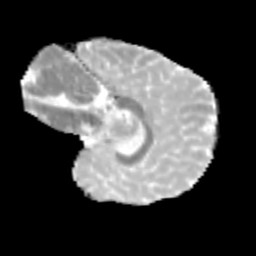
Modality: MD
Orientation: sagittal
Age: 12
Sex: male
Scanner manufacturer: siemens
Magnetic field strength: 3 T
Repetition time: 3.8 s
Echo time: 0.07 s